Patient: sex F, age 59
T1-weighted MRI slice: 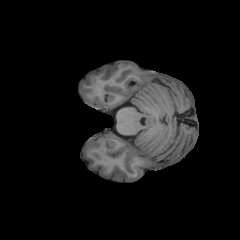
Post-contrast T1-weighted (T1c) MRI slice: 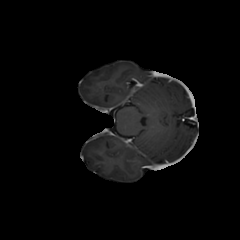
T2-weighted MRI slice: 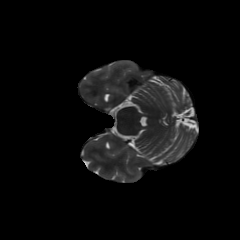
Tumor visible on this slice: no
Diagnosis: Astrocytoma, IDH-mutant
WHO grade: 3